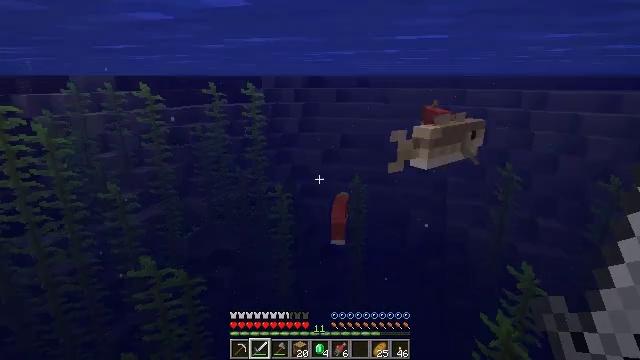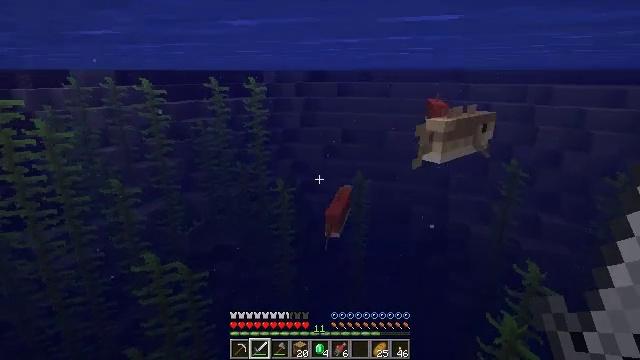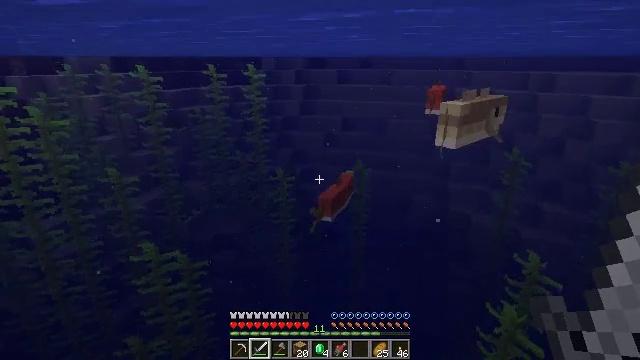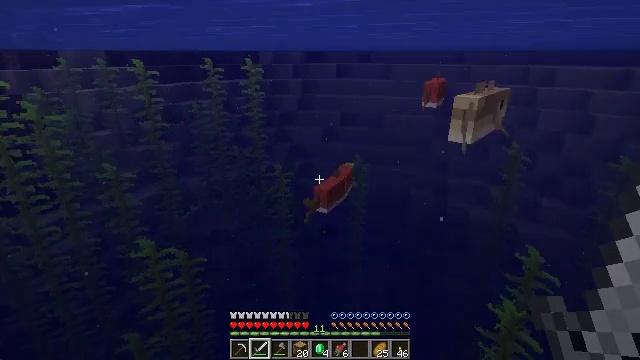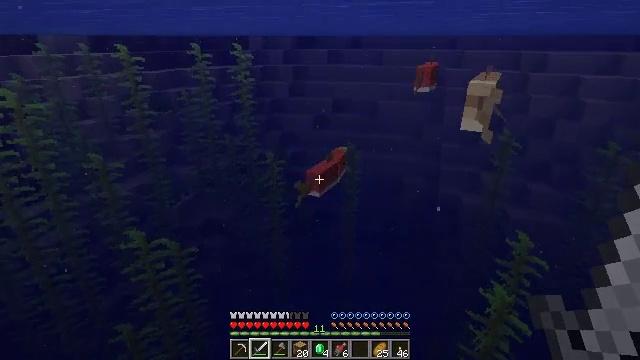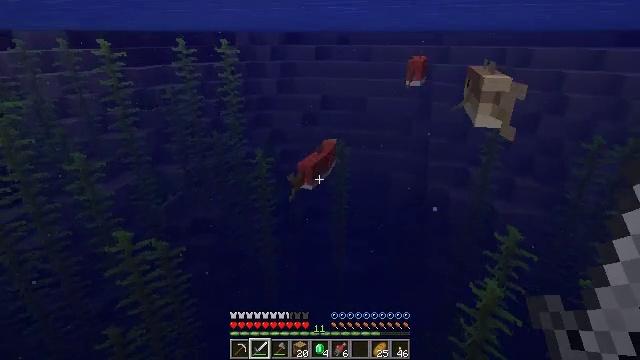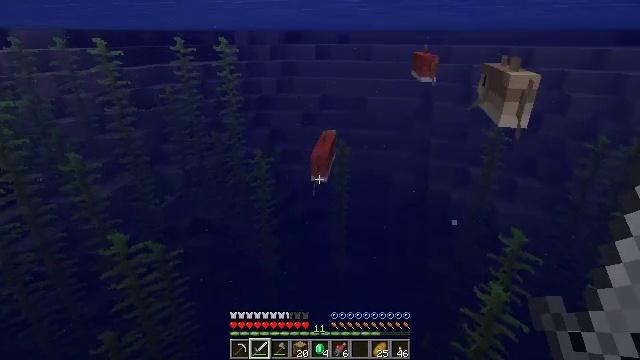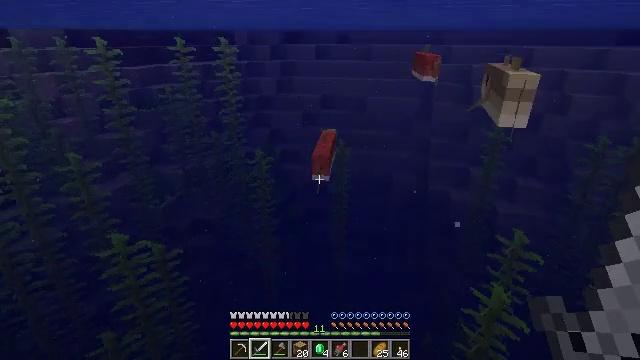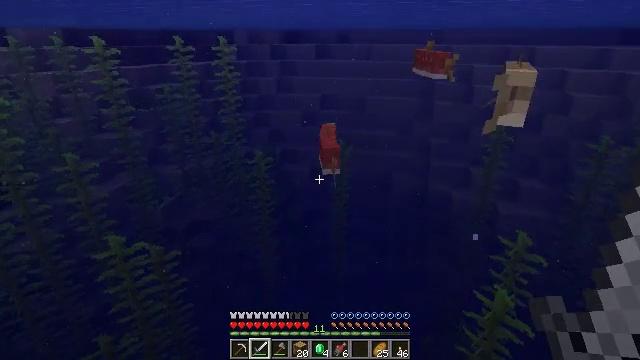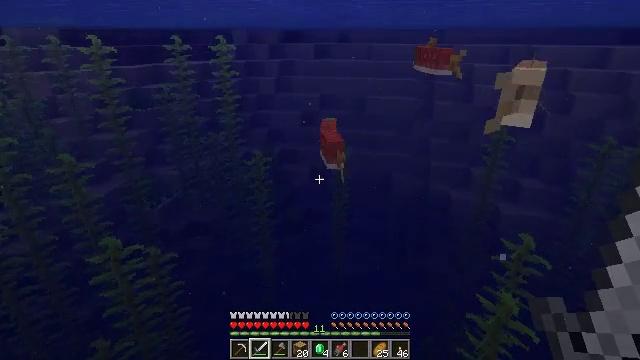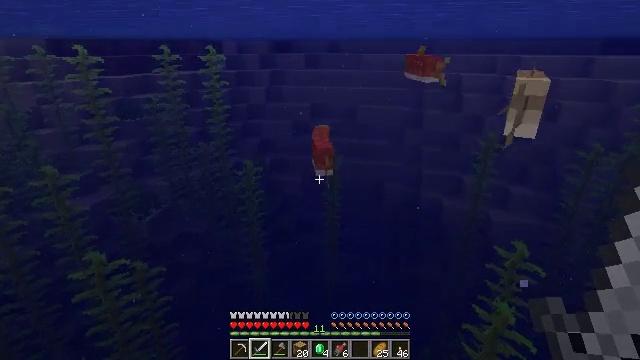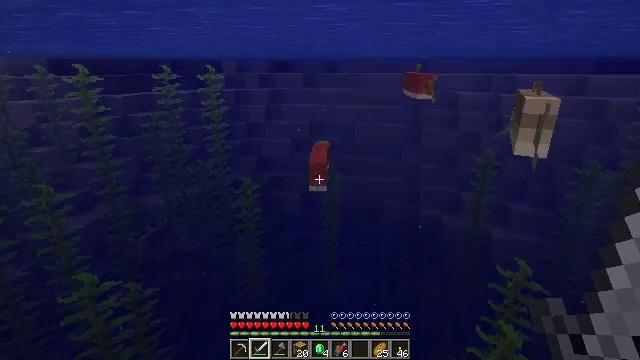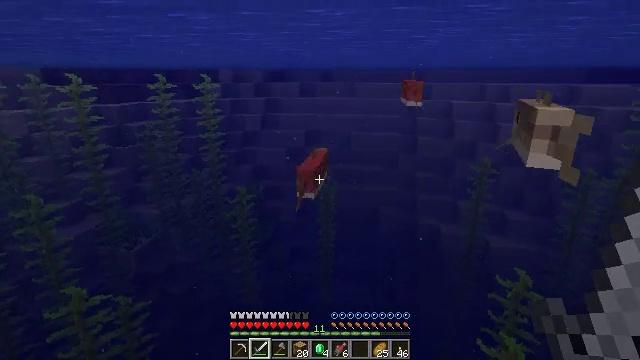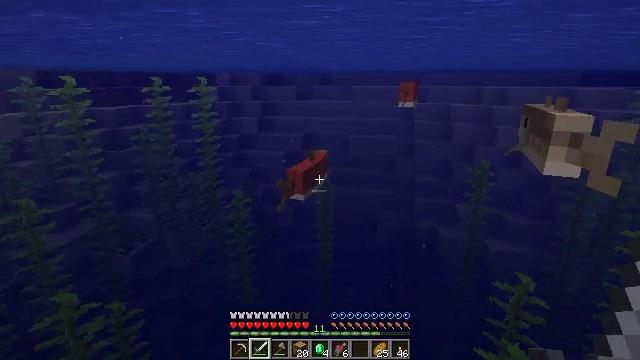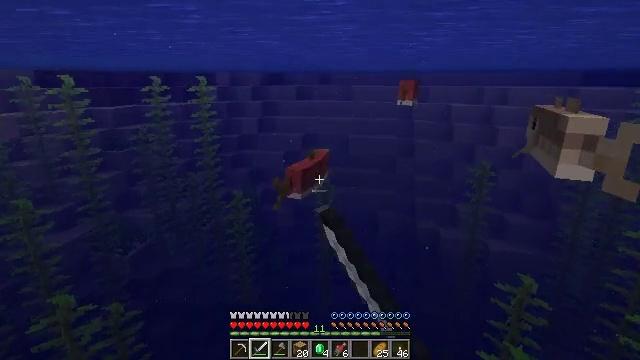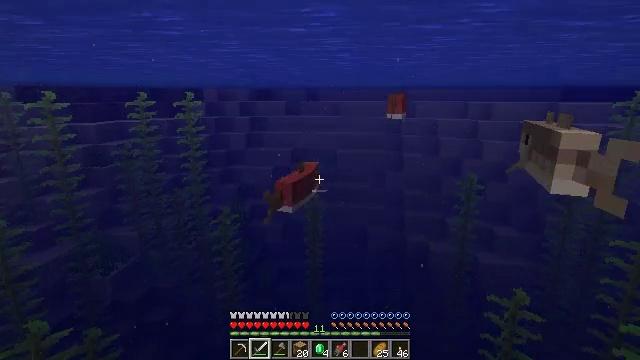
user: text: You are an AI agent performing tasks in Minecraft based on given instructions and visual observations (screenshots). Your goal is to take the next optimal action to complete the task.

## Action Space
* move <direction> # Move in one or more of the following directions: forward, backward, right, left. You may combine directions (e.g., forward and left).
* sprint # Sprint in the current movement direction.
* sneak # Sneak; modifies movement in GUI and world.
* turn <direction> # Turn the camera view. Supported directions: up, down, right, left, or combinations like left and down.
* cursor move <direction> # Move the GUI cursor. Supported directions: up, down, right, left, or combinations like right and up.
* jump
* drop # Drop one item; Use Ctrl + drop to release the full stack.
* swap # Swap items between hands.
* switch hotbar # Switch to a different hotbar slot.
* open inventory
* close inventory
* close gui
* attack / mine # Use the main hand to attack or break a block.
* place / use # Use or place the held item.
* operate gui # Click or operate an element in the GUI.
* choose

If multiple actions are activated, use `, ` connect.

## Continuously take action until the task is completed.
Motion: motion action
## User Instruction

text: Fish and kill the salmon.
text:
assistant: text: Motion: move forward
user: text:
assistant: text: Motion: move forward, turn down
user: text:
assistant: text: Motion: move forward
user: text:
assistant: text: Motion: move forward, turn right and down
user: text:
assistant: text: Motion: move forward, turn right
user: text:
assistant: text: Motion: move forward
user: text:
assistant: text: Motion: move forward
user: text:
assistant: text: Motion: move forward
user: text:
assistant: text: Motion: move forward
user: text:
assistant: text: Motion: move forward, turn right and up
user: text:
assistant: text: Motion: move forward, turn up
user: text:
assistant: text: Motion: move forward, turn up
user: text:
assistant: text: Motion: move forward, attack / mine
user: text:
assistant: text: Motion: move forward, attack / mine
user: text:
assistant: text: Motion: move forward, turn right and up, attack / mine
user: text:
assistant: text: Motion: move forward, turn up
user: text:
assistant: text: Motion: move forward
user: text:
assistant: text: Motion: move forward, attack / mine
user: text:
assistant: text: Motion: move forward, attack / mine
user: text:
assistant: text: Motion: move forward, turn left
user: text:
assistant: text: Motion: move forward
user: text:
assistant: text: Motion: move forward
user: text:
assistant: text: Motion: move forward
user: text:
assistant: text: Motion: move forward
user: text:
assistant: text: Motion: move forward, turn up
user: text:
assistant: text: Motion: move forward, turn up
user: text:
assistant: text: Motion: move forward, turn up
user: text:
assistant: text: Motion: move forward, turn up
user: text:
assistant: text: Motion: move forward, turn up, attack / mine
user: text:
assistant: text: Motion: move forward, attack / mine